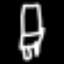
Label: chair